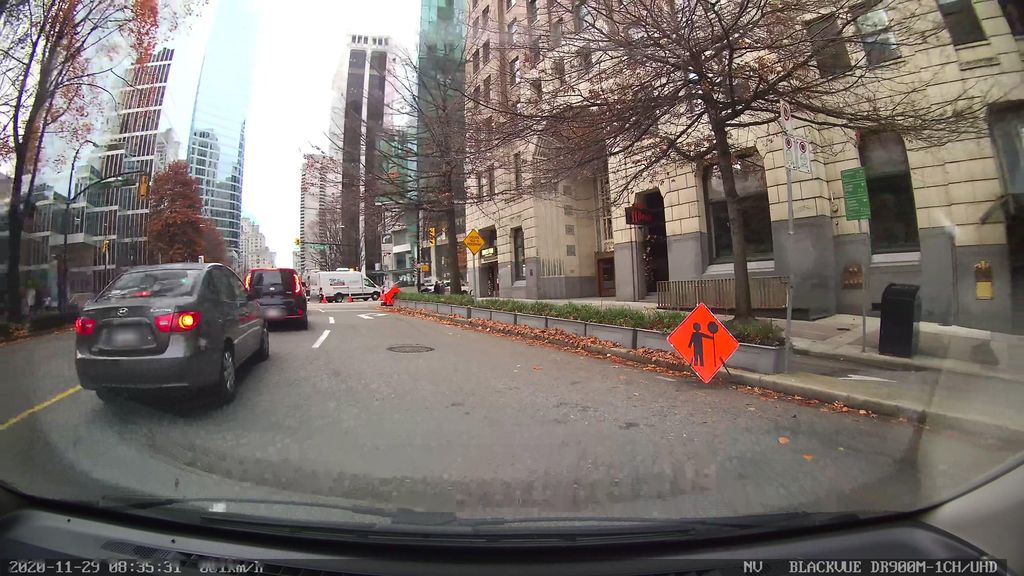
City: vancouver